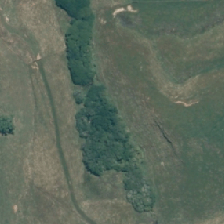
Land cover: herbaceous_freshwater_vege